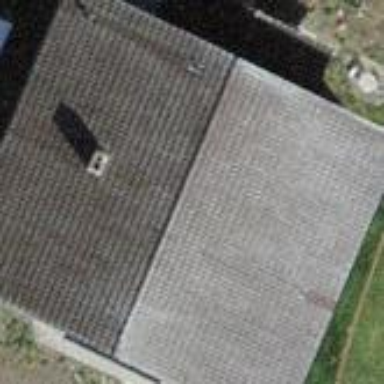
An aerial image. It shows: Simple and straightforward house.